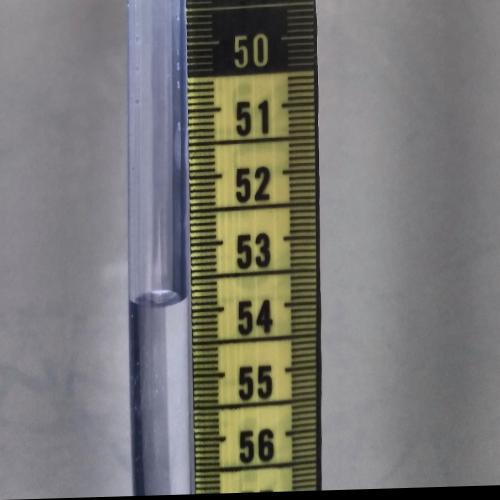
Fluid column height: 53.9 cm